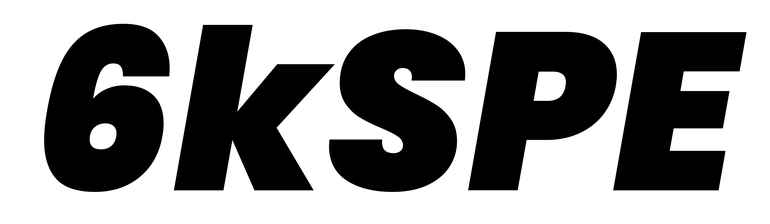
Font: Poppins-BlackItalic